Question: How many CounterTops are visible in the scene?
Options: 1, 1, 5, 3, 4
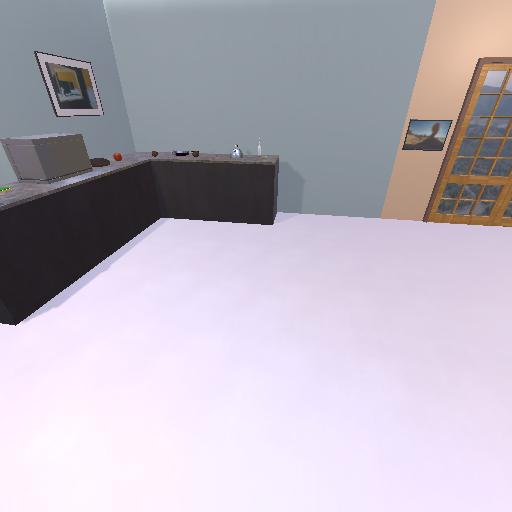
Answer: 1